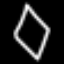
Label: diamond